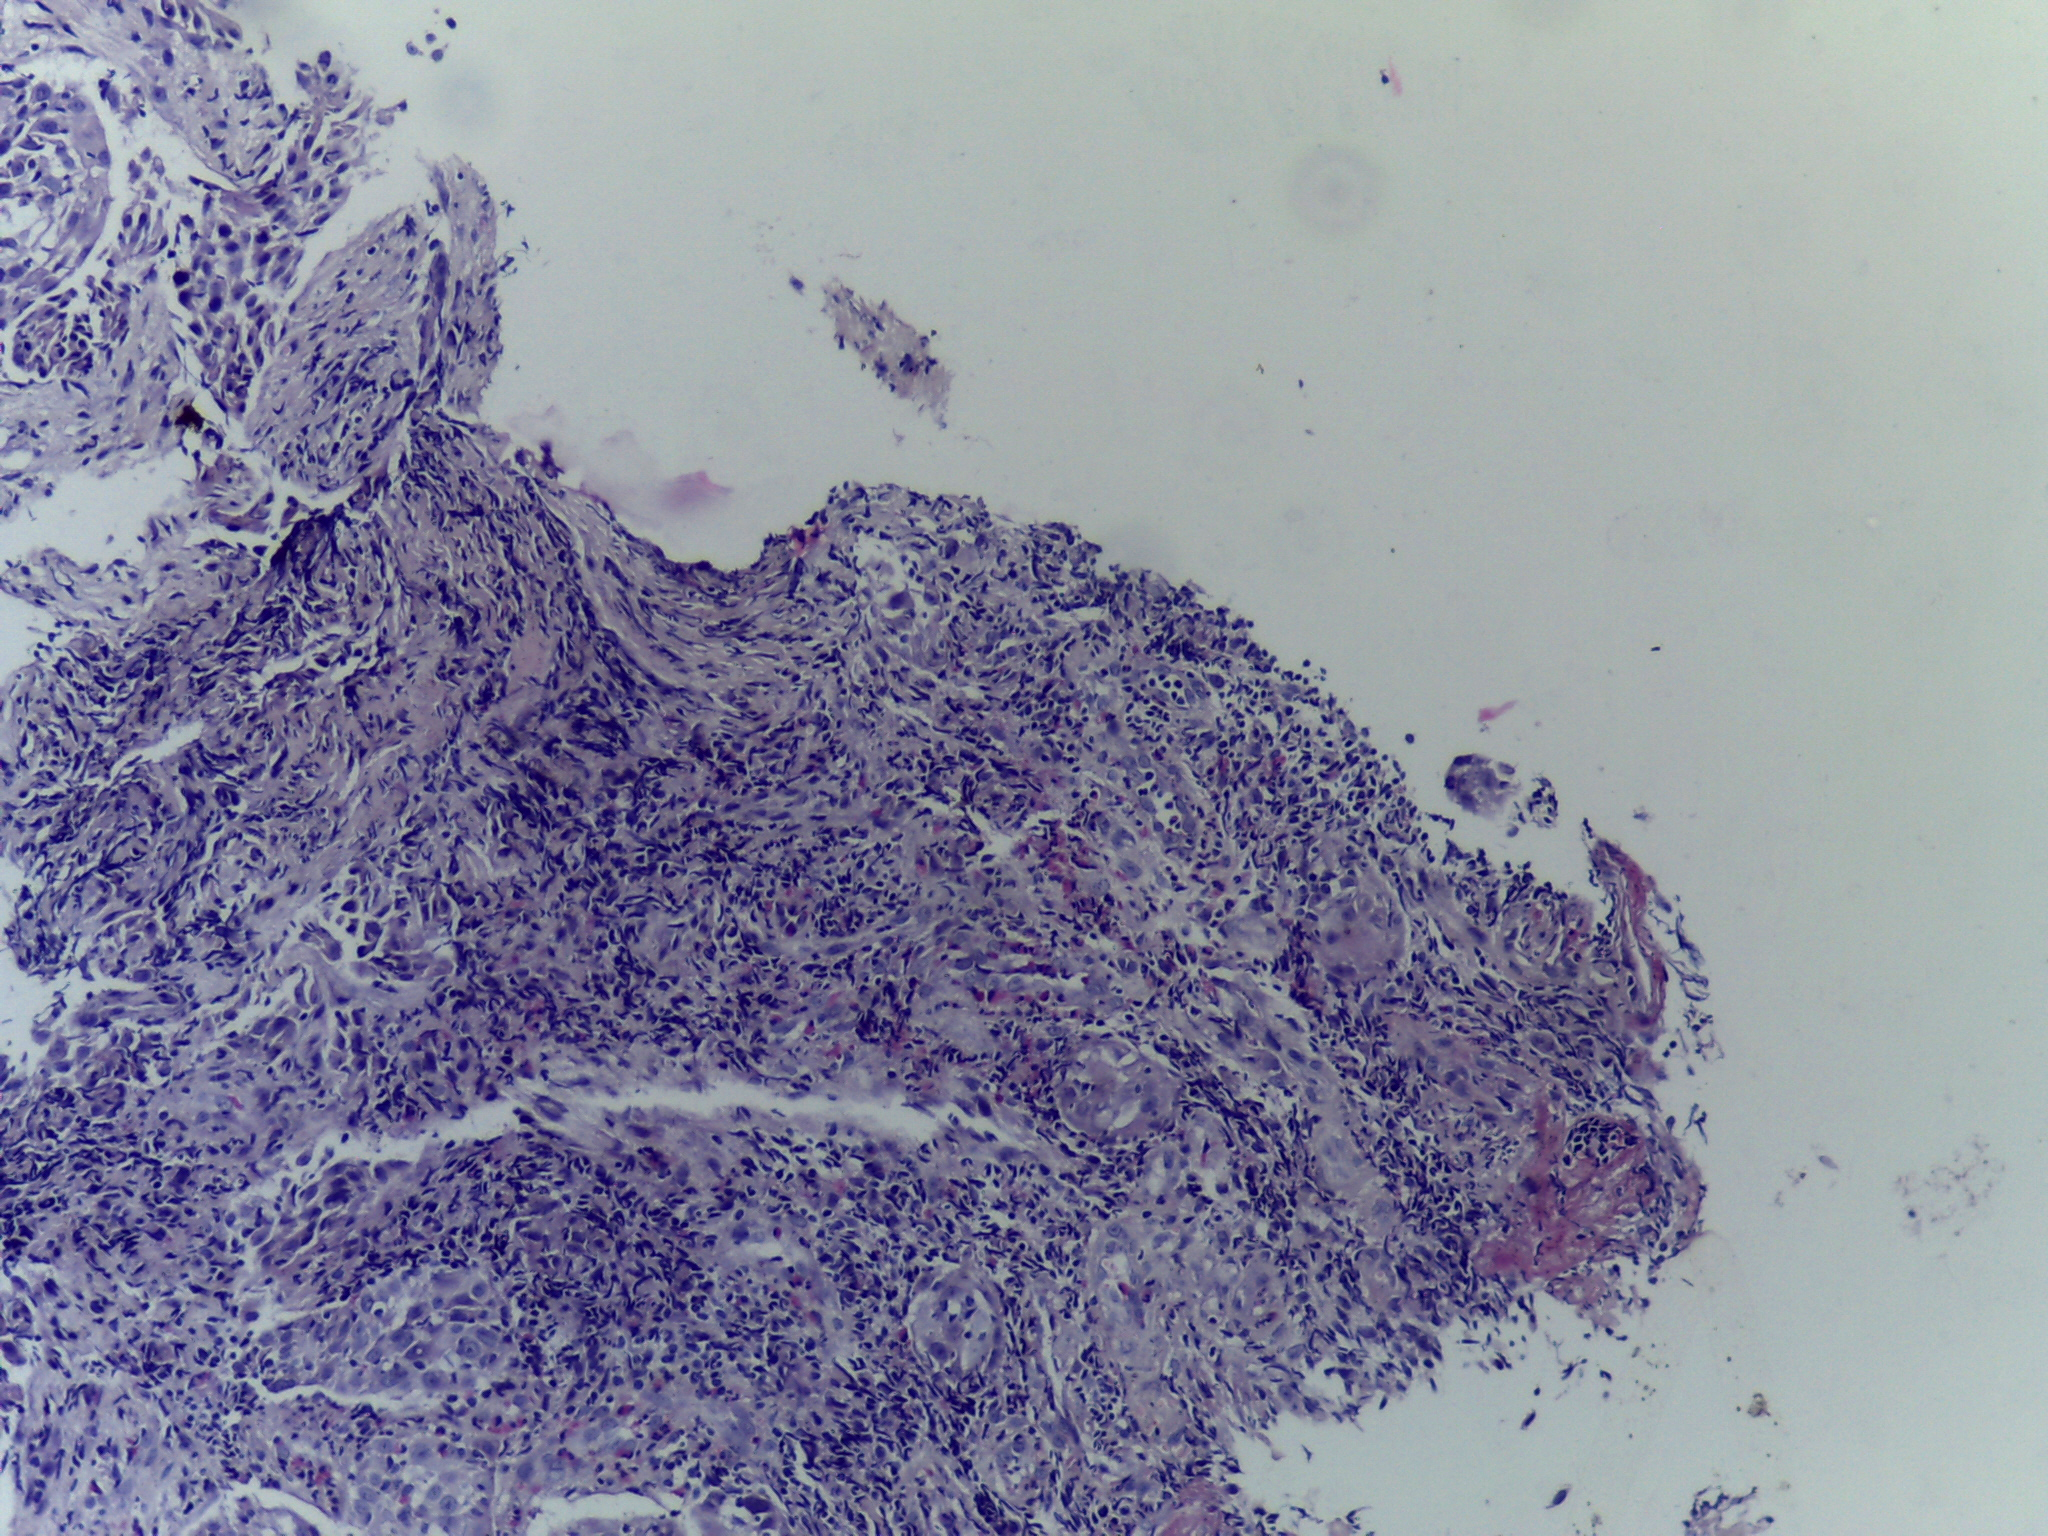
Diagnosis: OSCC